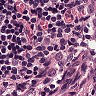
Metastatic tissue present: no